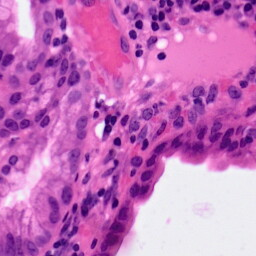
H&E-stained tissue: Pancreatic